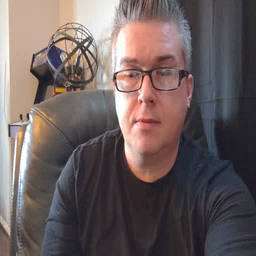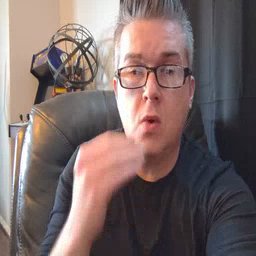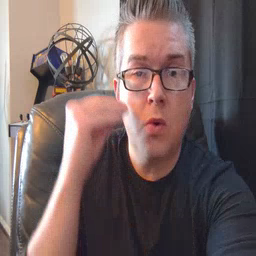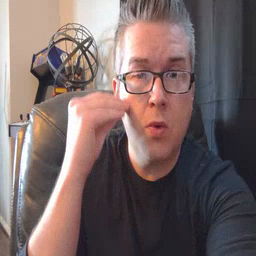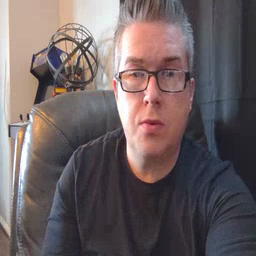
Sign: home